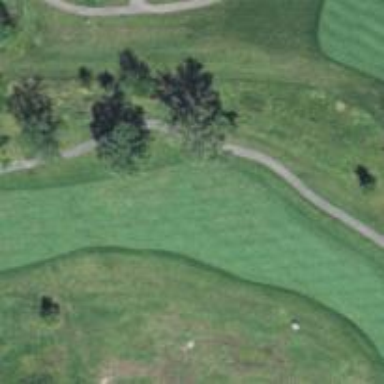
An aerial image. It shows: Golf hole.